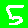
Digit: 5